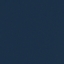
Land use / land cover class: SeaLake